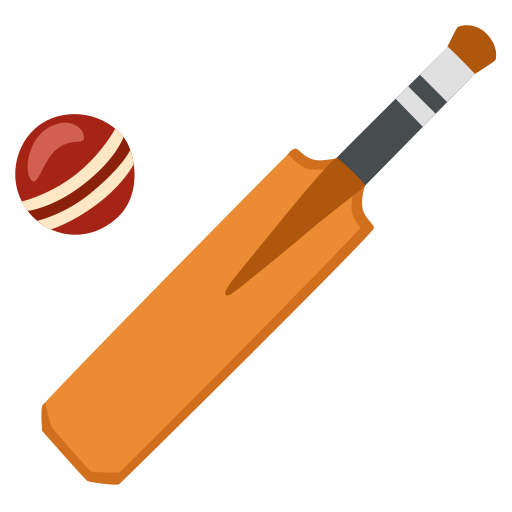
Emoji: 🏏